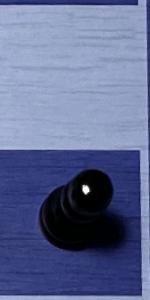
Label: Pawn_Black